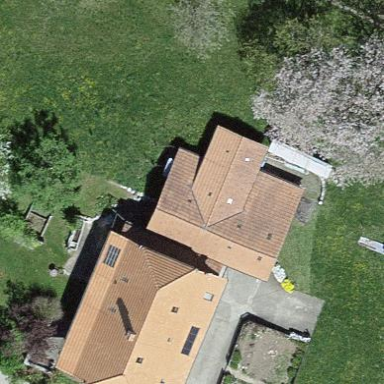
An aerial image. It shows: Rural barn.